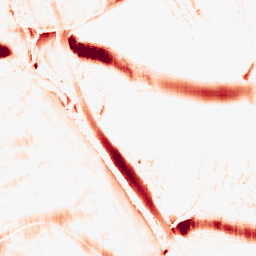
Category: morphological
Decomposition family: morphological_ellipse
Decomposition parameters: operation: opening
width: 30
height: 10
Upsampling method: sinc_blackman
Upsampling parameters: scale: 2
kernel_size: 4
Upsampling scale: 2